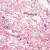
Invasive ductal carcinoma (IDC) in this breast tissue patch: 0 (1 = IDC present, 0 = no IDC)